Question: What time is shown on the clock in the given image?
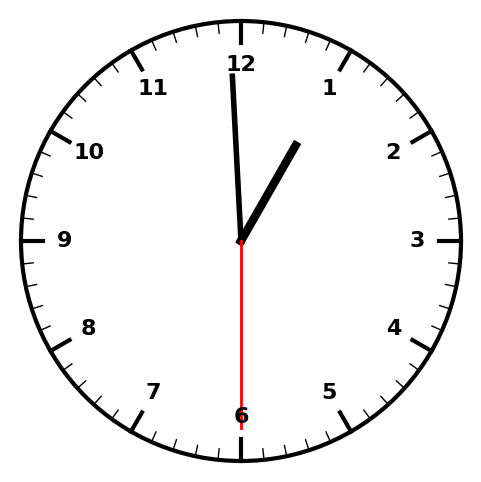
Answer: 12:59:30